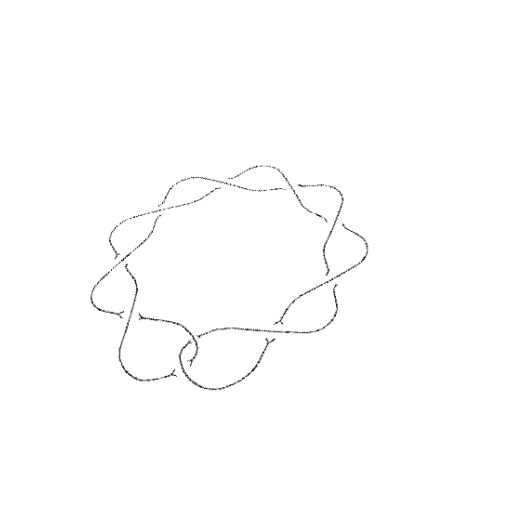
Crossing number: 10